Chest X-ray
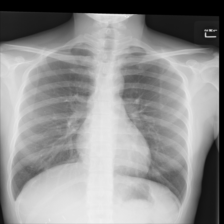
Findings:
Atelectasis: negative
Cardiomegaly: negative
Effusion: negative
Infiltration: negative
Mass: negative
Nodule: negative
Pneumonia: negative
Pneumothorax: negative
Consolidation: negative
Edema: negative
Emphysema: negative
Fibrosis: negative
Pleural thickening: negative
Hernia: negative